Question: I have a problem where my pointer tag is not at the correct place after loading the image.
I noticed once I hover over the image it is in the correct place, but because the image only loads after the javascript ran, it is pushing the "pointer tag" down if the image is of a certain width and height.
'''
$("#prodImage").popover(
{
title: "#Title Here",
trigger:"hover",
content: "<img src='path_to_image' />",
placement:'right'
});
'''
Excample of incorrect look:

Should be at the logo where the watch is.
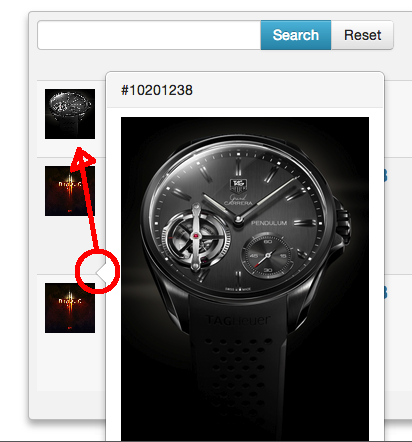
Answer: That's the default behaviour.
The arrow will automatically be at the center of the box as in CSS, it's top property is 50%.
'''
.popover.right .arrow { top: 50%;}.
'''
You need to position it manually.